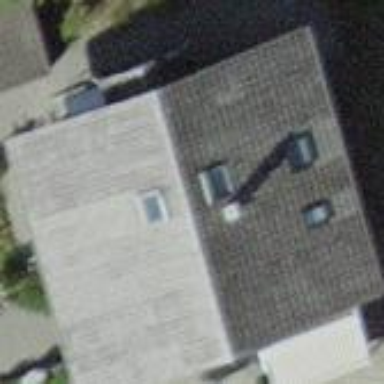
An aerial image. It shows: Building with gabled roof.